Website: crate-barrel
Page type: billing-address
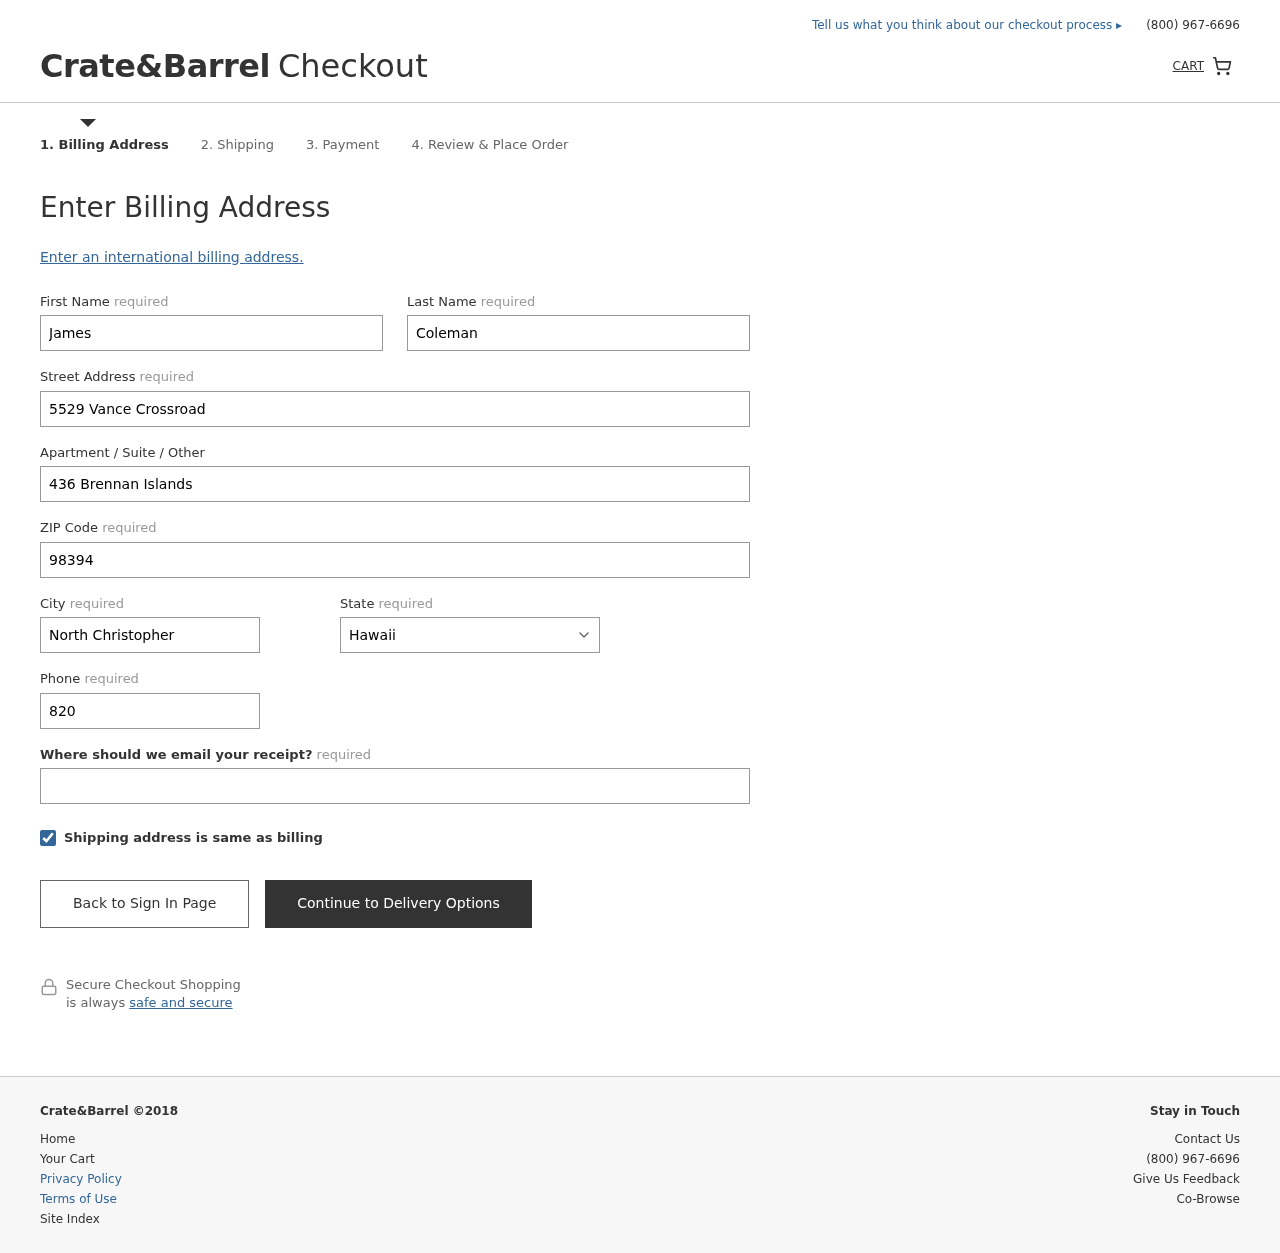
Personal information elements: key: PII_STATE
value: Hawaii
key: PII_FIRSTNAME
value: James
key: PII_LASTNAME
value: Coleman
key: PII_STREET
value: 5529 Vance Crossroad
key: PII_STREET2
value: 436 Brennan Islands
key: PII_POSTCODE
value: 98394
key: PII_CITY
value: North Christopher
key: PII_PHONE
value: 8204376699
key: PII_EMAIL
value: jamescoleman@hotmail.com